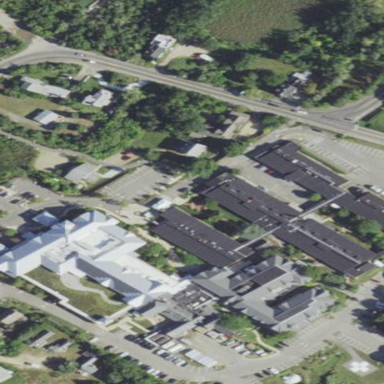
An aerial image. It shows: Healthcare facility identified as hospital.